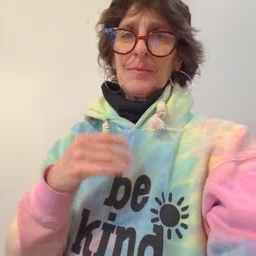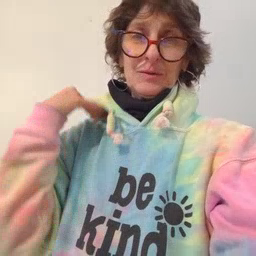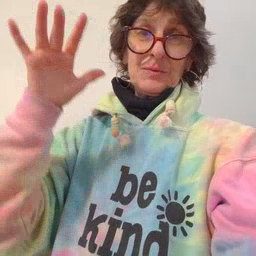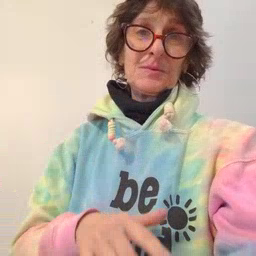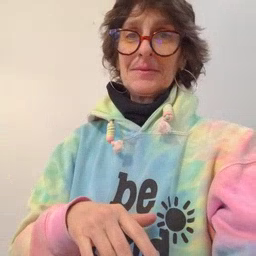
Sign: snow